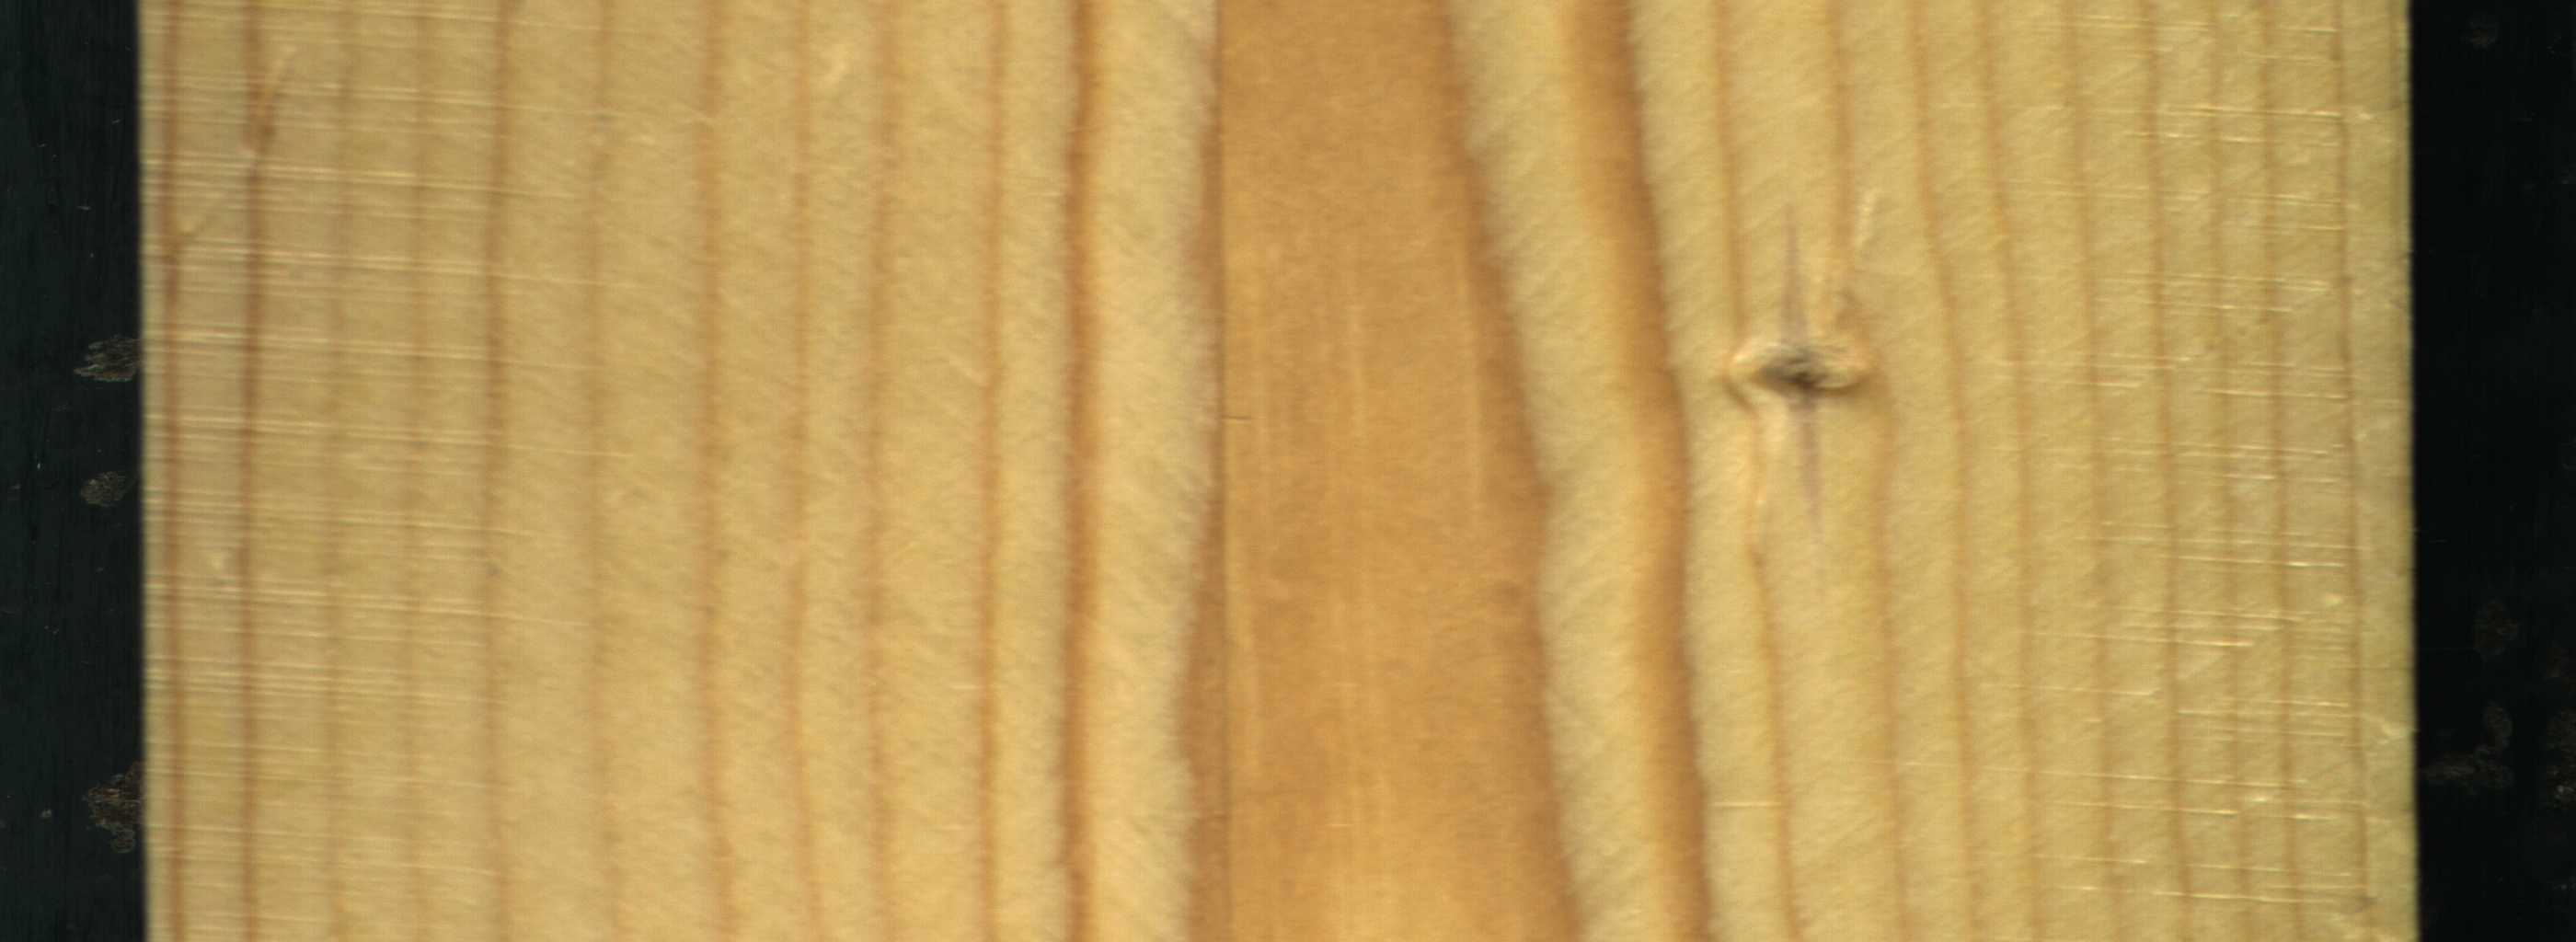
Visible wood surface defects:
Live_Knot